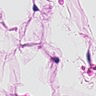
Metastatic tissue present: no